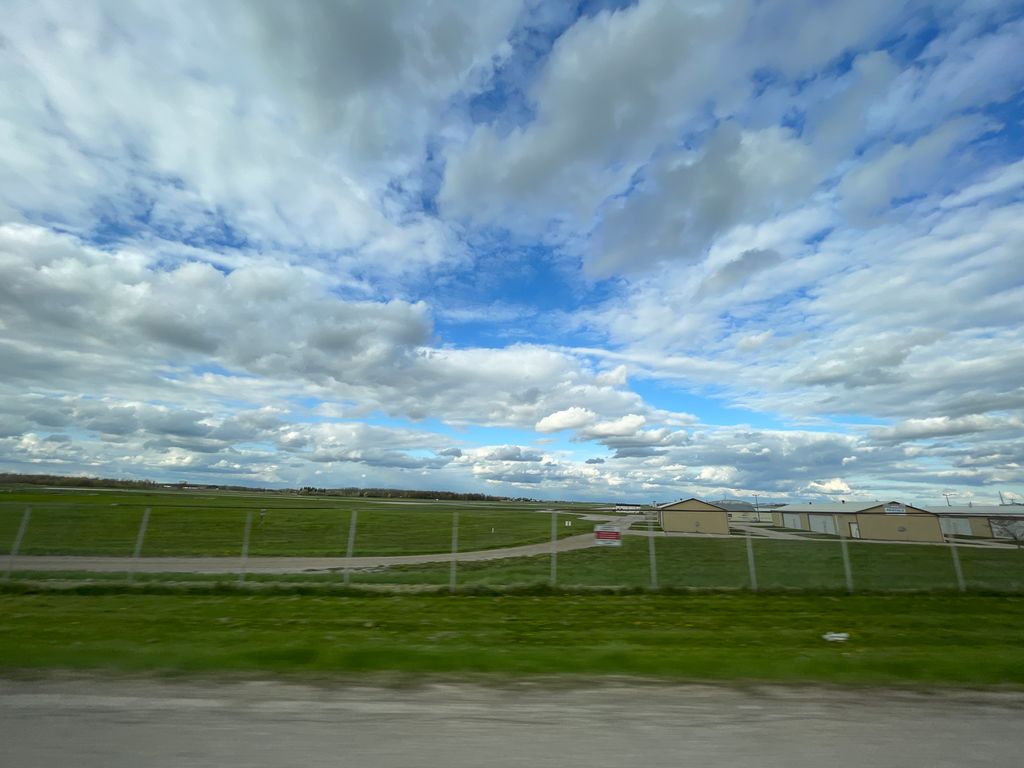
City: kitchener-waterloo